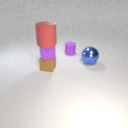
large blue metal sphere to the right of small purple rubber cylinder